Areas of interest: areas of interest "Evergrande Commercial Plaza"
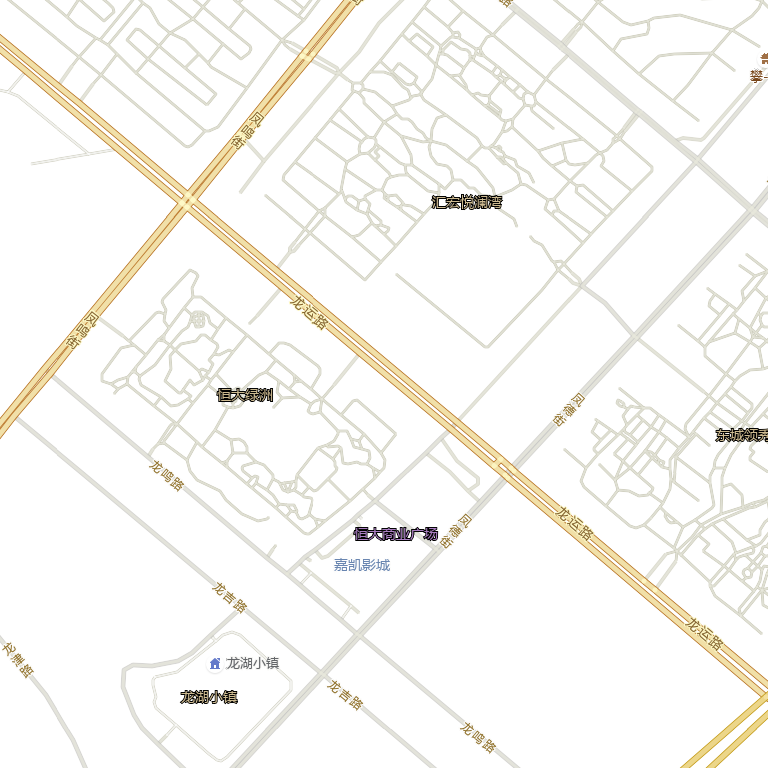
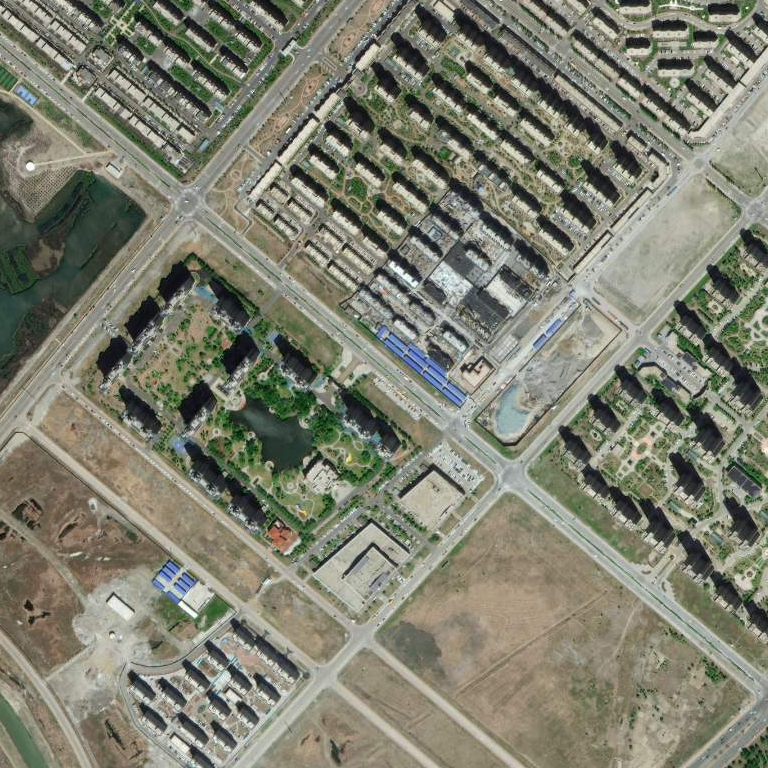